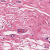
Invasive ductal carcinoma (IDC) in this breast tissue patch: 0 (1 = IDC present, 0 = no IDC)